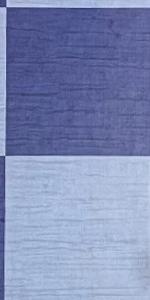
Label: Empty